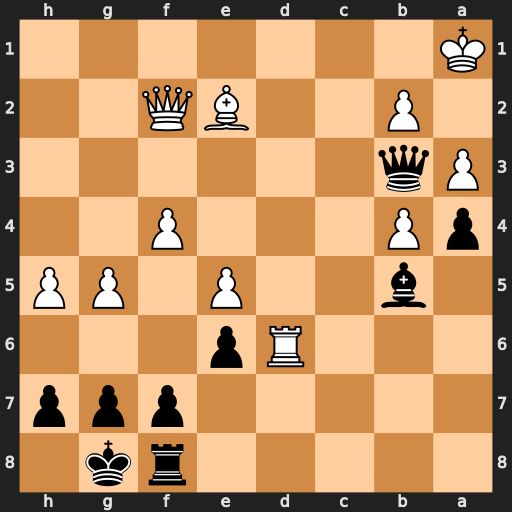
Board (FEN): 5rk1/5ppp/3Rp3/1b2P1PP/pP3P2/Pq6/1P2BQ2/K7
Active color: b
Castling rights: -
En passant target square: -
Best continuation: Qc2 Qe1 Qxe2 Qxe2 Bxe2